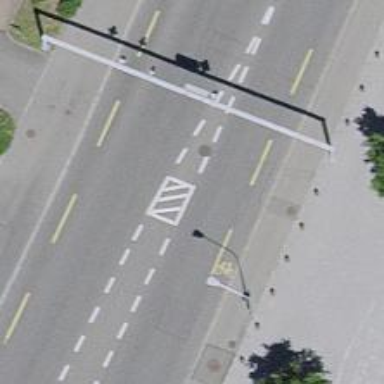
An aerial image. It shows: Advisory cycle lane on secondary road with asphalt surface.